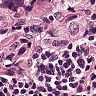
Metastatic tissue present: yes